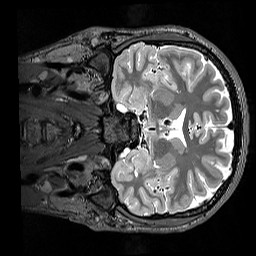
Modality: T2w
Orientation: coronal
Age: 21
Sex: male
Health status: healthy
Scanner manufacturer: siemens
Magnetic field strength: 3 T
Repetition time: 3.2 s
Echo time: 0.568 s